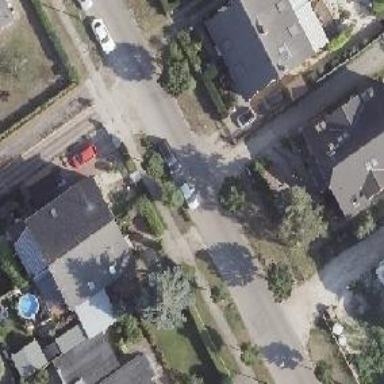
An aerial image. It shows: Residential road with asphalt surface. Sidewalk is present on the left side.